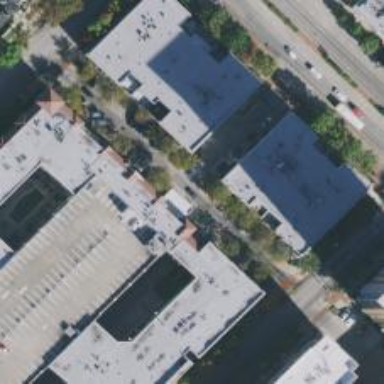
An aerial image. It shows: Commercial building.